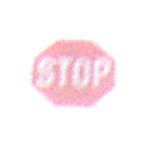
Verkehrszeichen: Stop
Umgebung: Outdoor, Suburban
Tageszeit: MorningAfternoon
Wetter: PartlyCloudy
Licht: Natural
Jahreszeit: NotSpecified
Kontrast: HighContrast